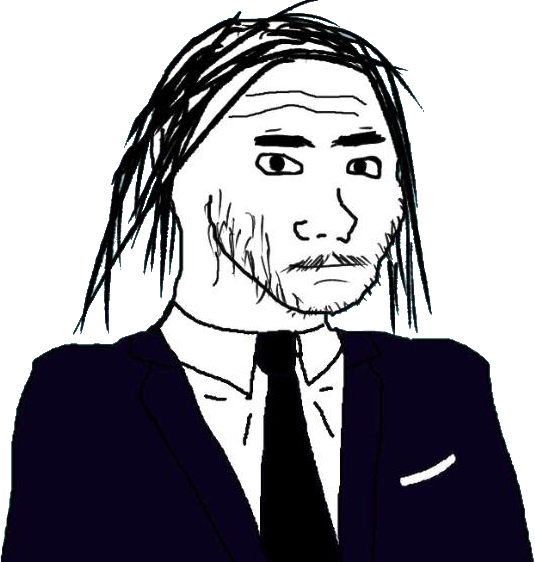
Label: 5_Doomer